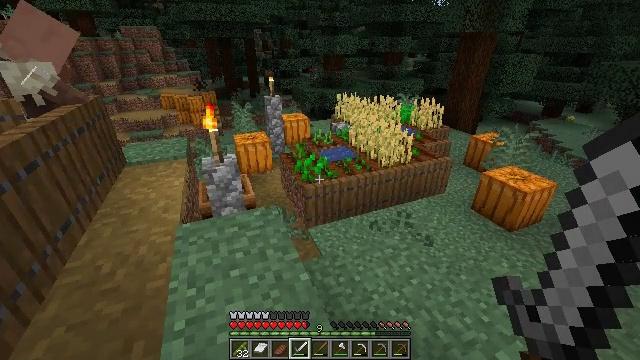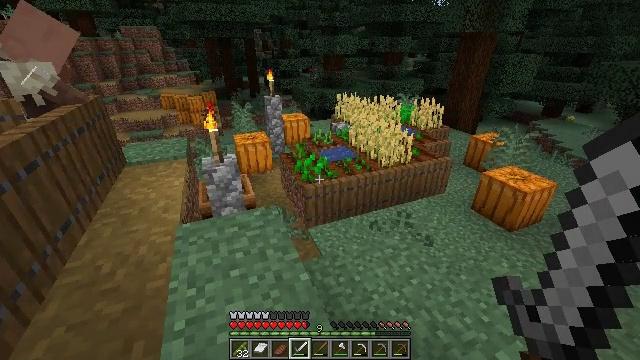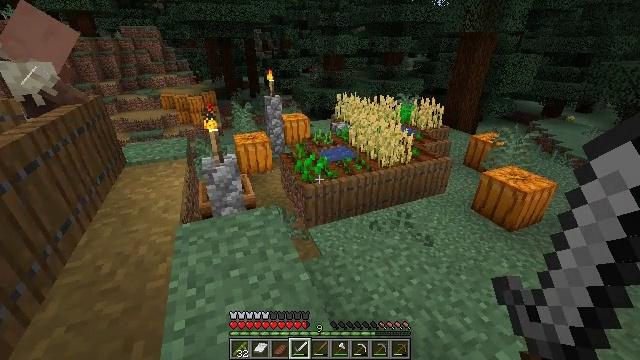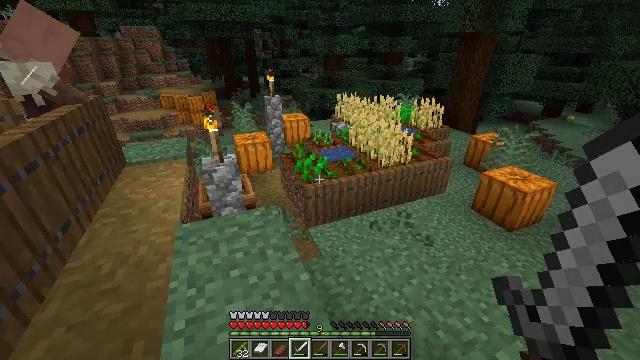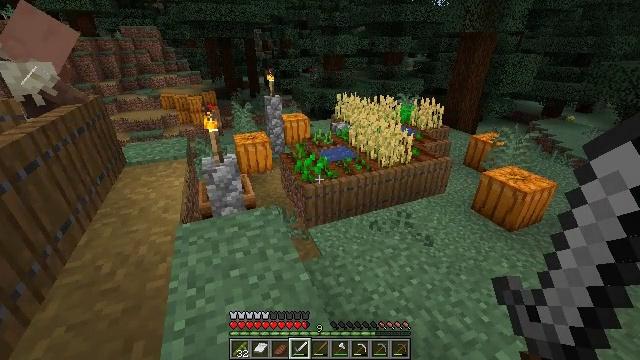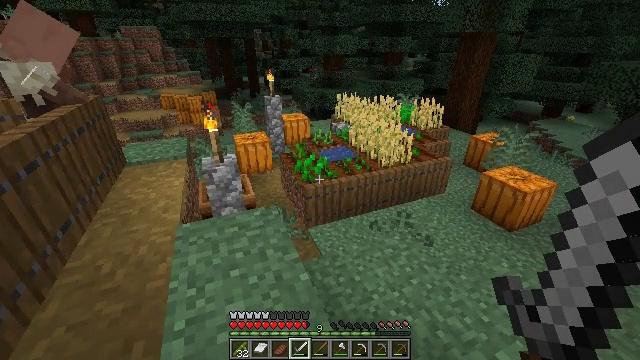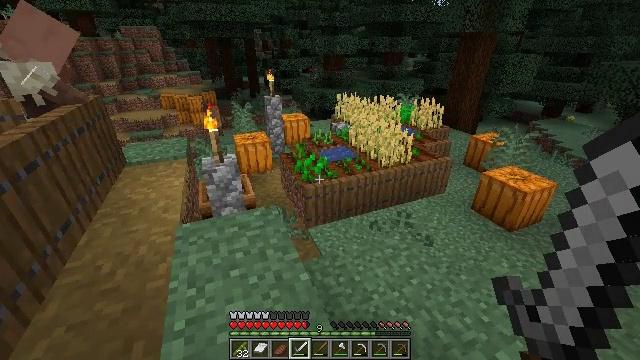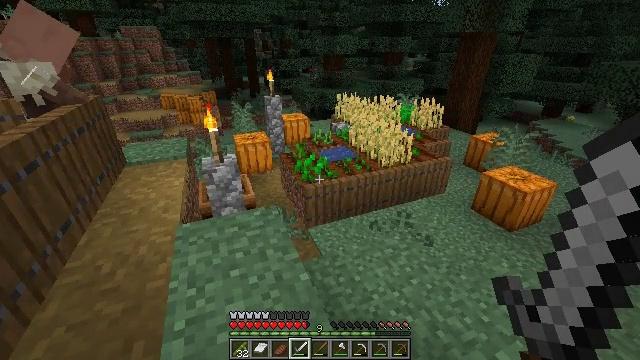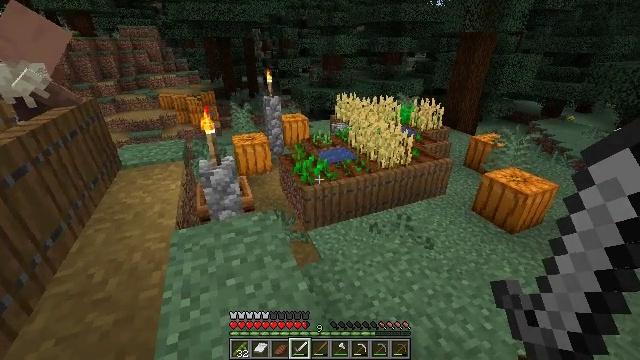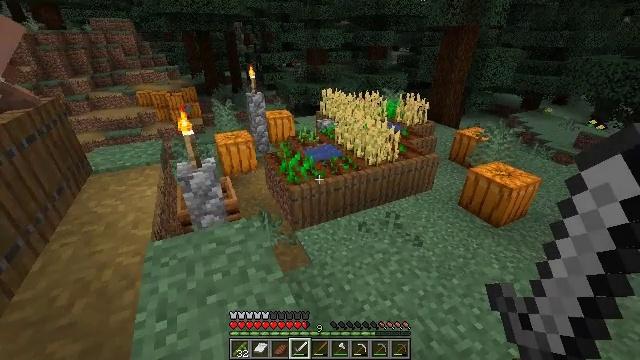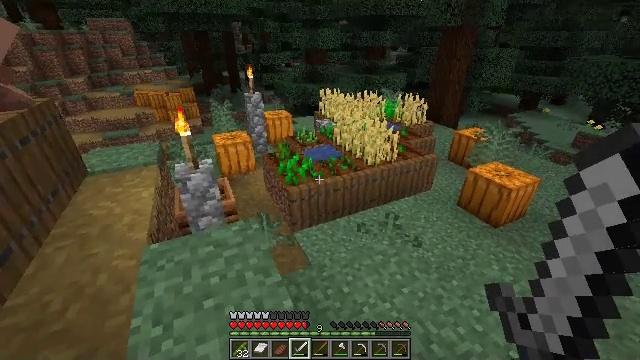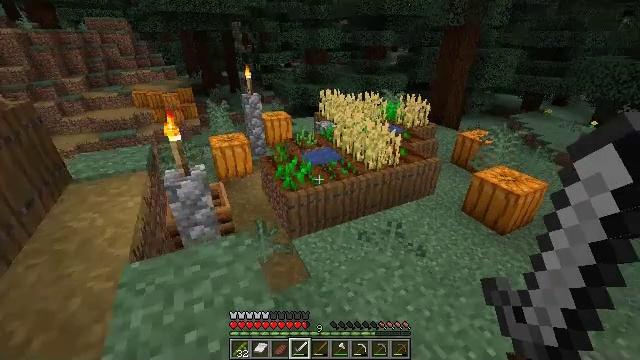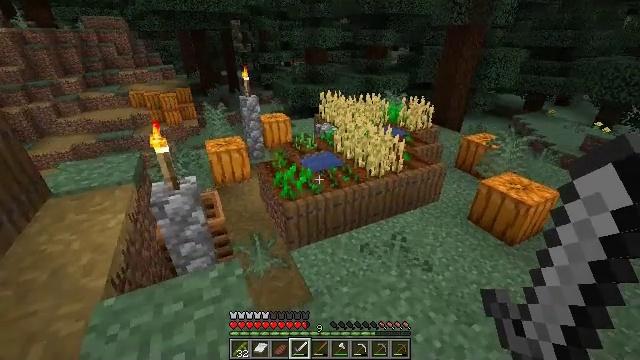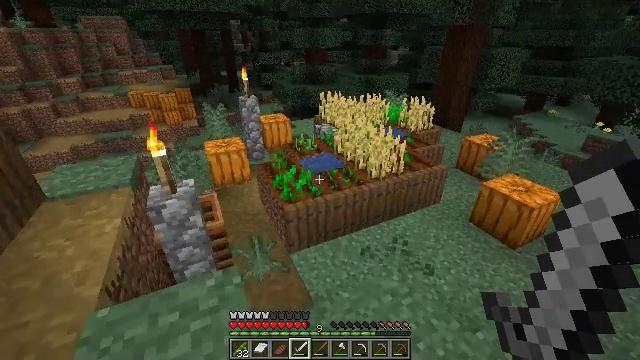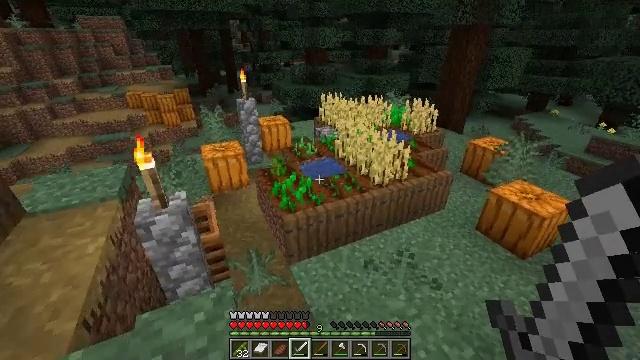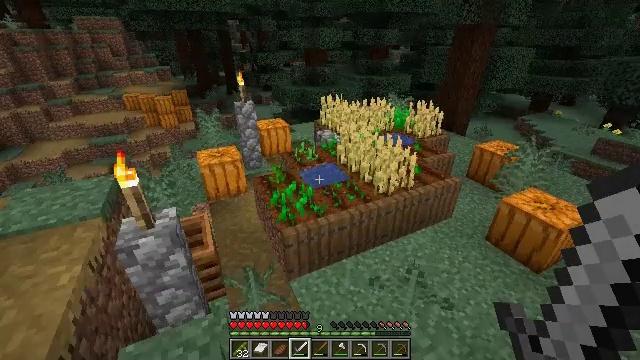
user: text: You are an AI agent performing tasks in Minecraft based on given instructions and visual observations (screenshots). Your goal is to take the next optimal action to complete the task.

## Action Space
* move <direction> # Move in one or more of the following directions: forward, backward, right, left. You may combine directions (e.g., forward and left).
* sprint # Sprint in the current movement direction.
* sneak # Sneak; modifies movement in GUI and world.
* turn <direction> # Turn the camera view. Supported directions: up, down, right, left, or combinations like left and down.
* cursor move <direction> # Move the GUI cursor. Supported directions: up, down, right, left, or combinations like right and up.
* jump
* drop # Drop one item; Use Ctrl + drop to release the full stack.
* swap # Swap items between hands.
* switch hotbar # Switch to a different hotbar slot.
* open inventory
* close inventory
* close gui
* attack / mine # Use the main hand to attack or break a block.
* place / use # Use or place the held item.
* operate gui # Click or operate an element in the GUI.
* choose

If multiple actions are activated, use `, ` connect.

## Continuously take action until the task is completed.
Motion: motion action
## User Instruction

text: Collect potatoes from the garden.
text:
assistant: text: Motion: no_op
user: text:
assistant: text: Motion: no_op
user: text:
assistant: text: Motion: no_op
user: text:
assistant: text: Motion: no_op
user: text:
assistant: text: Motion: no_op
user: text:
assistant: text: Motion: no_op
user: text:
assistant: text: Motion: no_op
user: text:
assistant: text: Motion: move forward
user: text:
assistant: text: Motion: move forward, turn right and down
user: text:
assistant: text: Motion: move forward
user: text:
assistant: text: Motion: move forward
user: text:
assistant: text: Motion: move forward
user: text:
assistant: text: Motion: move forward
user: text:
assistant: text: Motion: move forward
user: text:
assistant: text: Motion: move forward
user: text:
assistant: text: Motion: move forward
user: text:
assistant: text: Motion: move forward, turn left
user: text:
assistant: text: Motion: move forward, turn left
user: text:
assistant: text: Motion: move forward, turn left
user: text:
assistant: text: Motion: move forward, turn left
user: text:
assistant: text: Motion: move forward, turn left
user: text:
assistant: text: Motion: move forward, turn left
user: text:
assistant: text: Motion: move forward
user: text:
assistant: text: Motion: move forward
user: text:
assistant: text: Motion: move forward
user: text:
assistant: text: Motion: move forward and move left
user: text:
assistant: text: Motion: move forward and move left
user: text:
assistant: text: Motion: move forward and move left, turn right
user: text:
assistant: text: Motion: move forward
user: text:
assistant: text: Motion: move forward